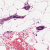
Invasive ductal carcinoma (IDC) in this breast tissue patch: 0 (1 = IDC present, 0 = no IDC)